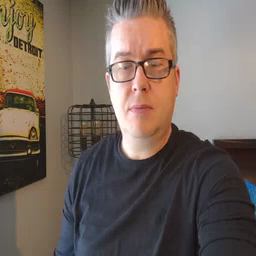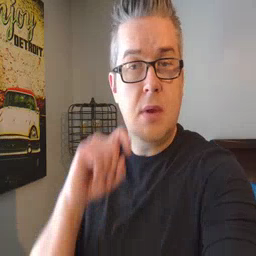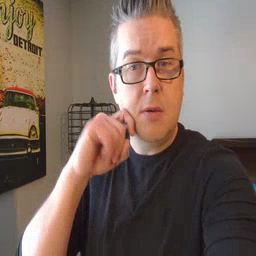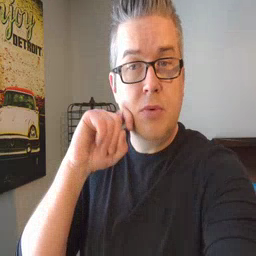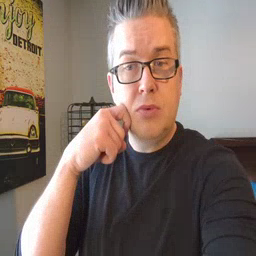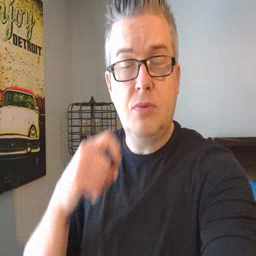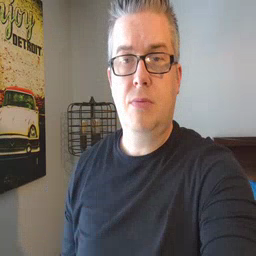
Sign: apple